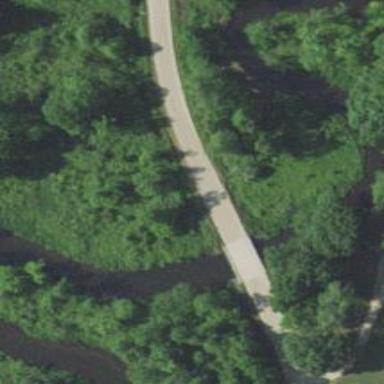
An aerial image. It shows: Residential road with bridge.